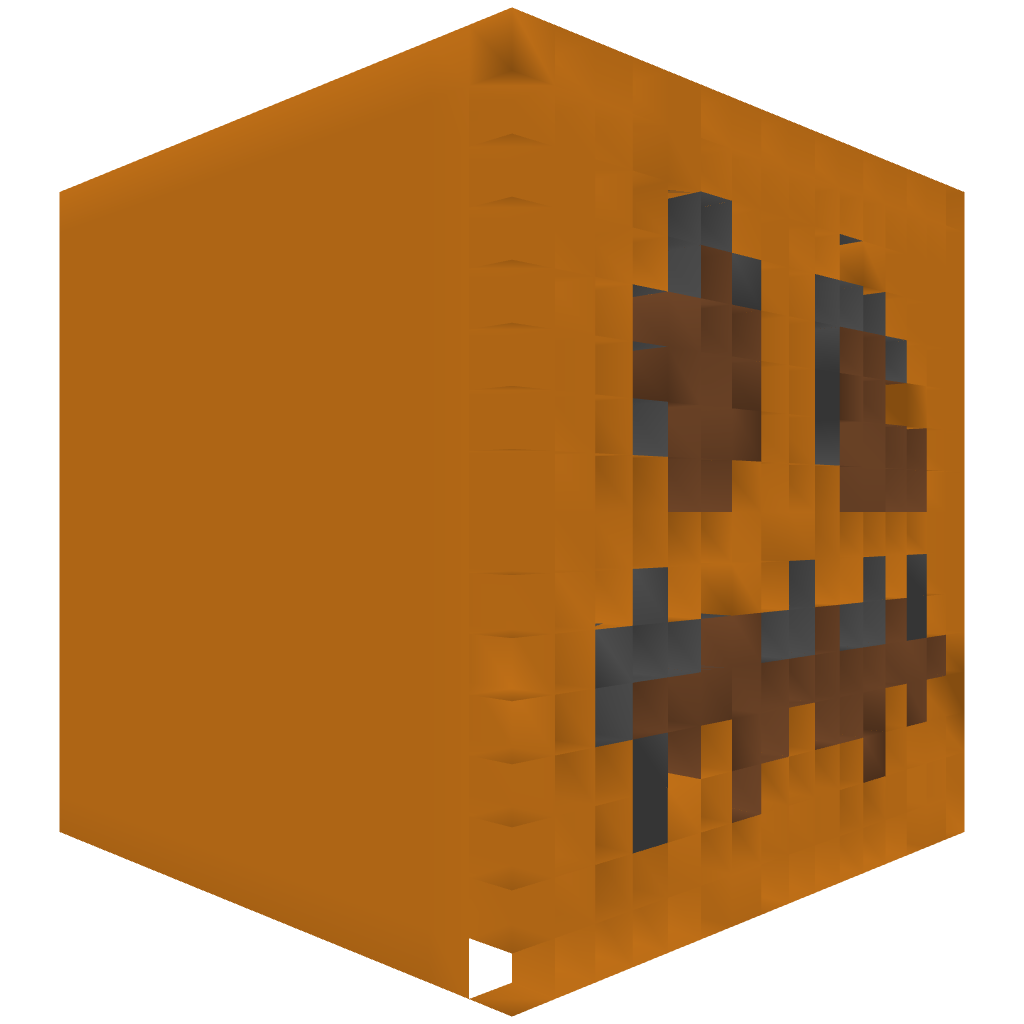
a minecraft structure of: Jack-O-Lantern